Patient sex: M
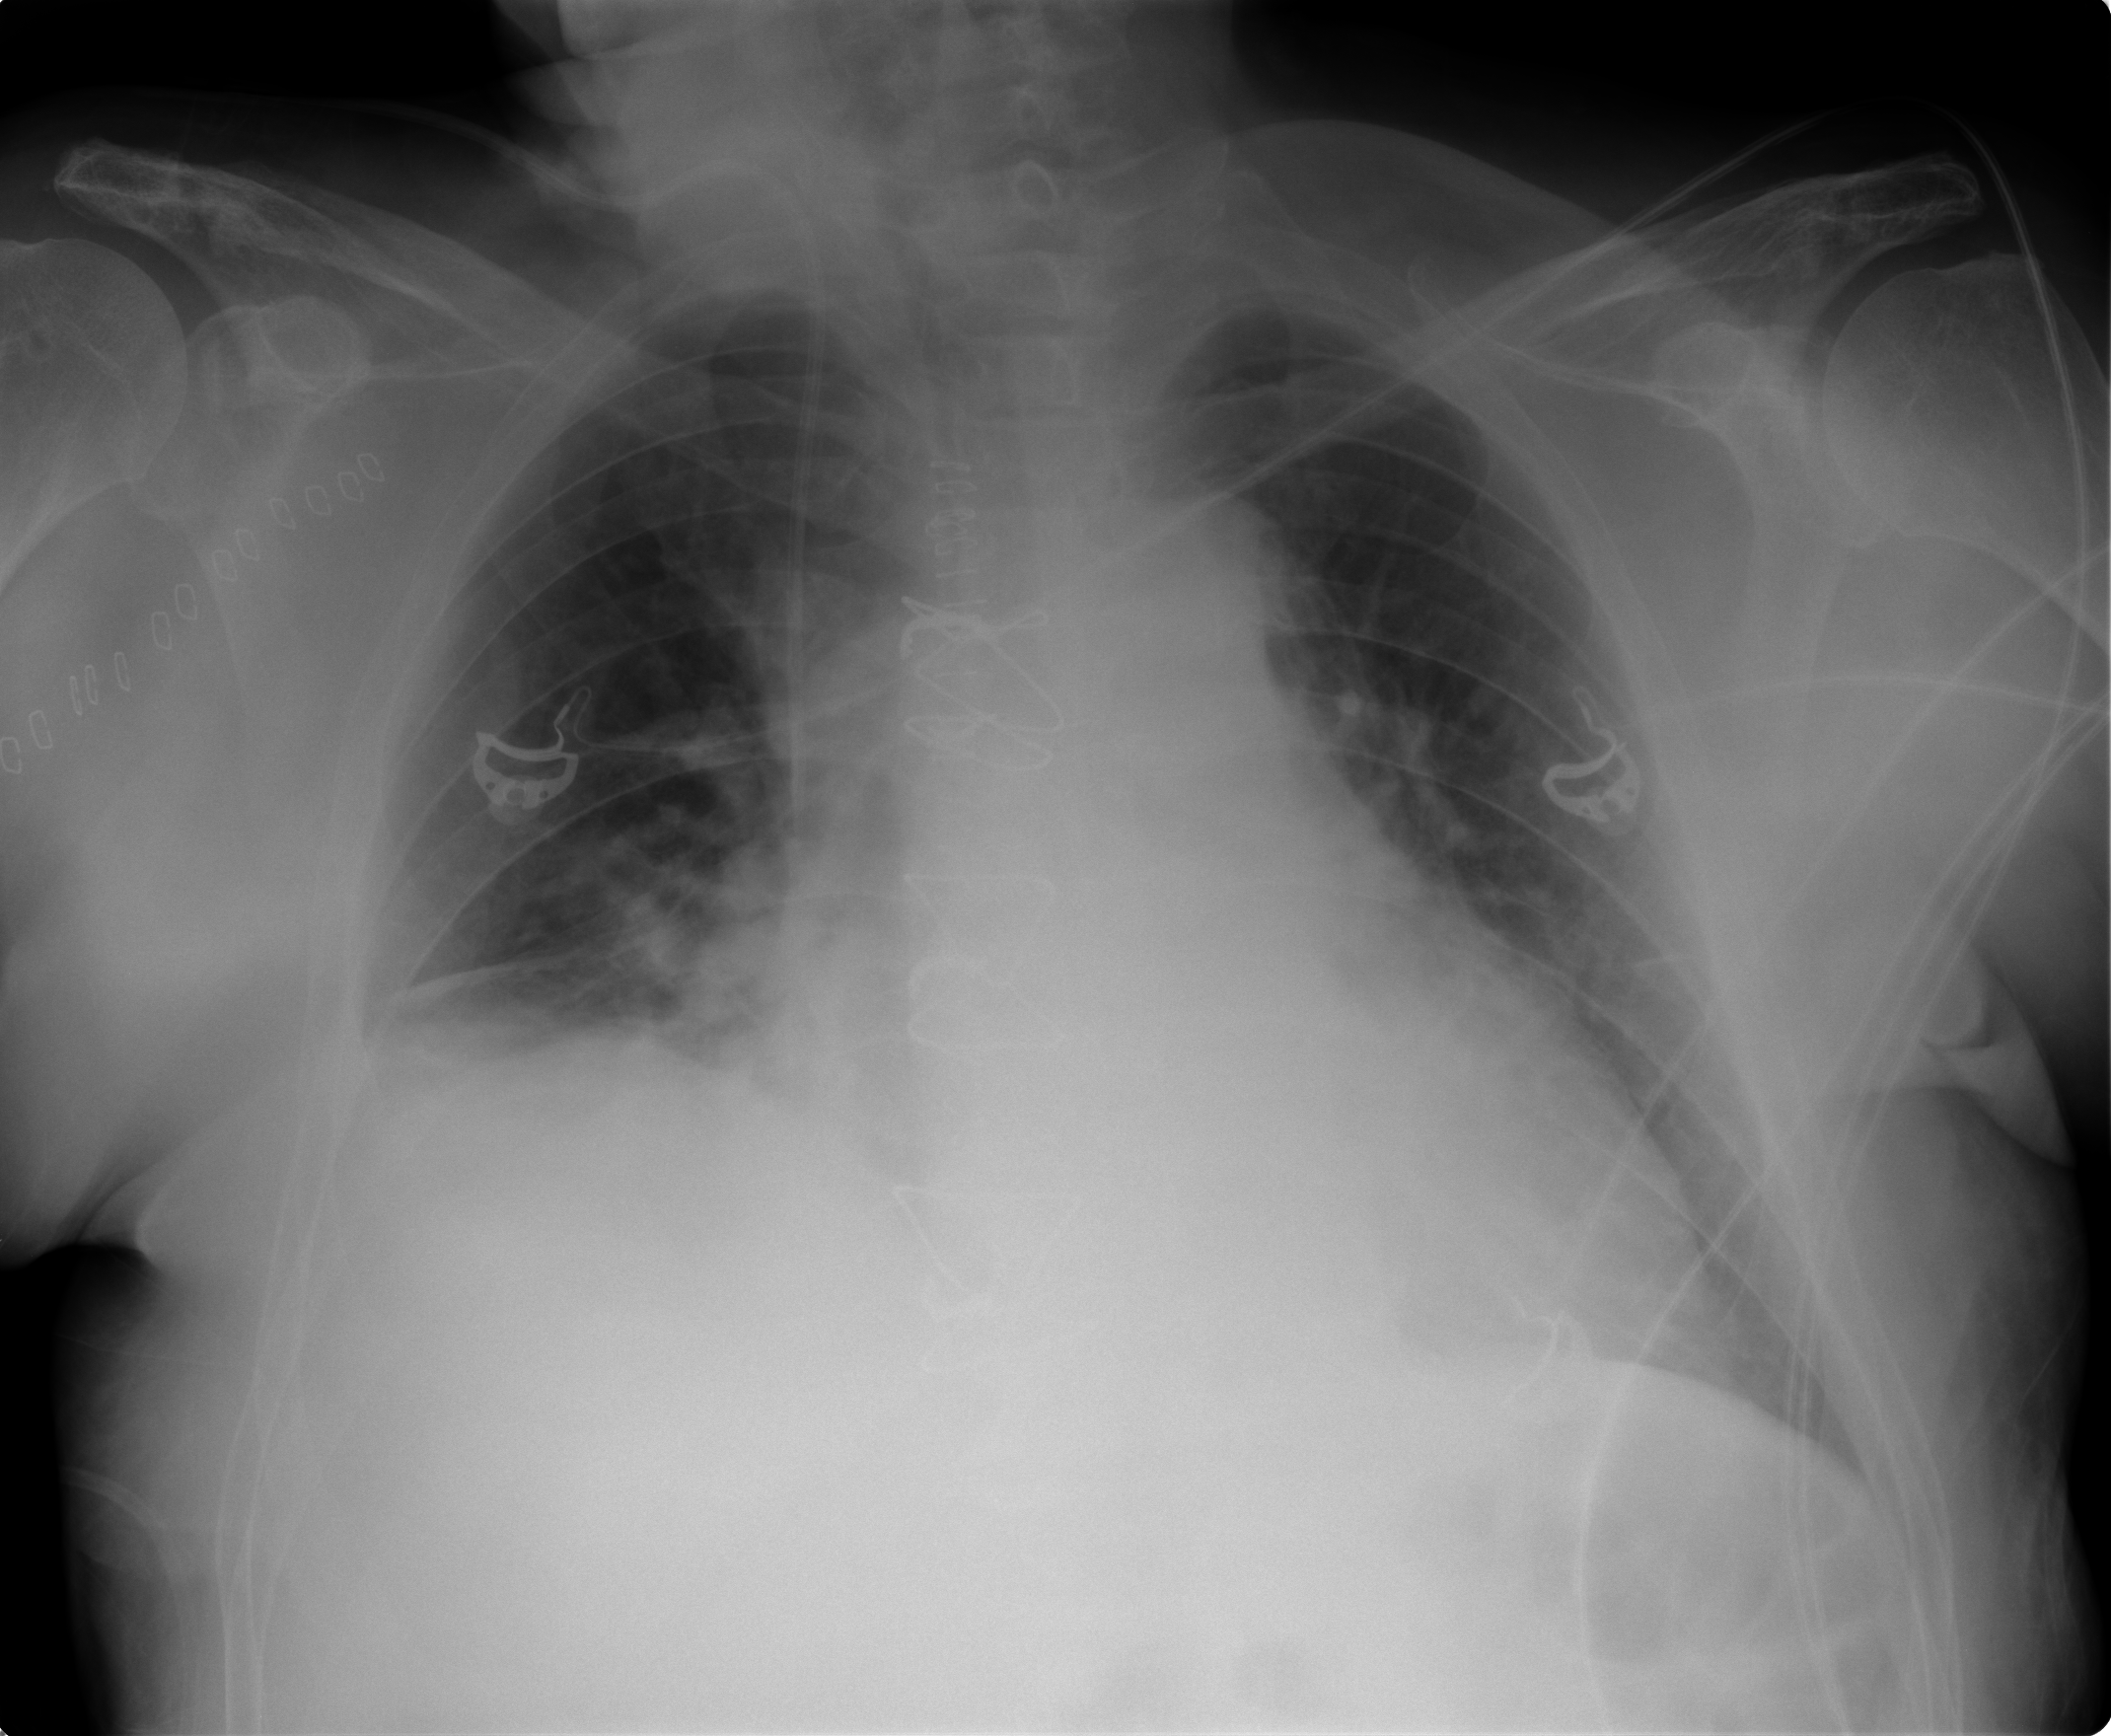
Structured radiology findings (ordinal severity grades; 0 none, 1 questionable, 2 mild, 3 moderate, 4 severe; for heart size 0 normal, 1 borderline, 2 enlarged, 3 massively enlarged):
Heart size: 2
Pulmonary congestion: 2
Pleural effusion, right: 1
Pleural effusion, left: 0
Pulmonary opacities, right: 1
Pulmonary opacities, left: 0
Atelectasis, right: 2
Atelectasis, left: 2